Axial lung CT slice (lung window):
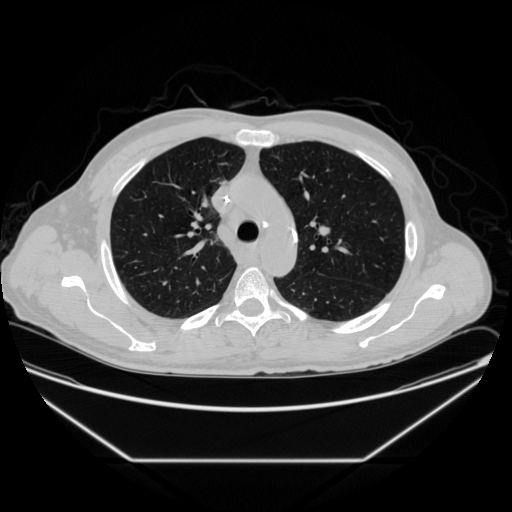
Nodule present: no